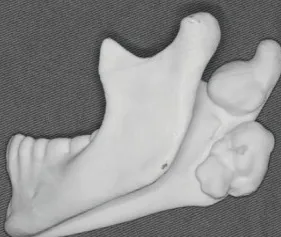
Computed tomography with solid prototype. Lateral. View showing osteomas in the condylar region and mandible angle that were surgical removed.
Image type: radiology (ct)